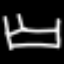
Label: bed